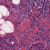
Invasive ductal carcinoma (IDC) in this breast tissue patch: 1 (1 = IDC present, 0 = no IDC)